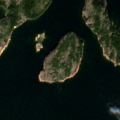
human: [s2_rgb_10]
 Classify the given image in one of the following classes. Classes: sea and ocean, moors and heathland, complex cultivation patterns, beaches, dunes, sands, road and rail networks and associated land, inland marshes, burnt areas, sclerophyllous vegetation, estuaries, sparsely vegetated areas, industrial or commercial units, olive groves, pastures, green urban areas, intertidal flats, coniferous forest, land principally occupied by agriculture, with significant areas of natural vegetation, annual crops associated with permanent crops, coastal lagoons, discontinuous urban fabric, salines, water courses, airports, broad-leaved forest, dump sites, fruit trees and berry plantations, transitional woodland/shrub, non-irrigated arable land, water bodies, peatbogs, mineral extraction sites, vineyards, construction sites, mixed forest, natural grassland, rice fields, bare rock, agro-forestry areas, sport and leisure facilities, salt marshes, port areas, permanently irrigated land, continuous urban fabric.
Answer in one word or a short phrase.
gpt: mixed forest, sea and ocean